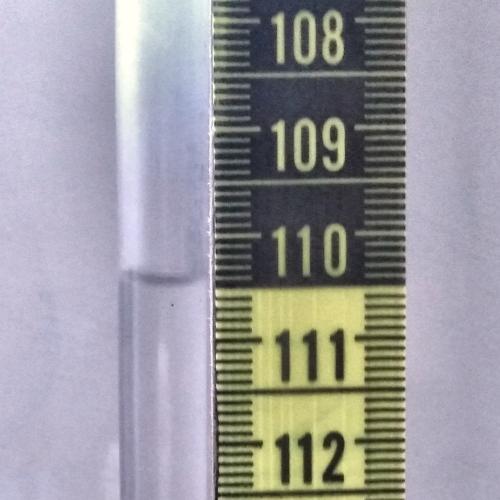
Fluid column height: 110.4 cm